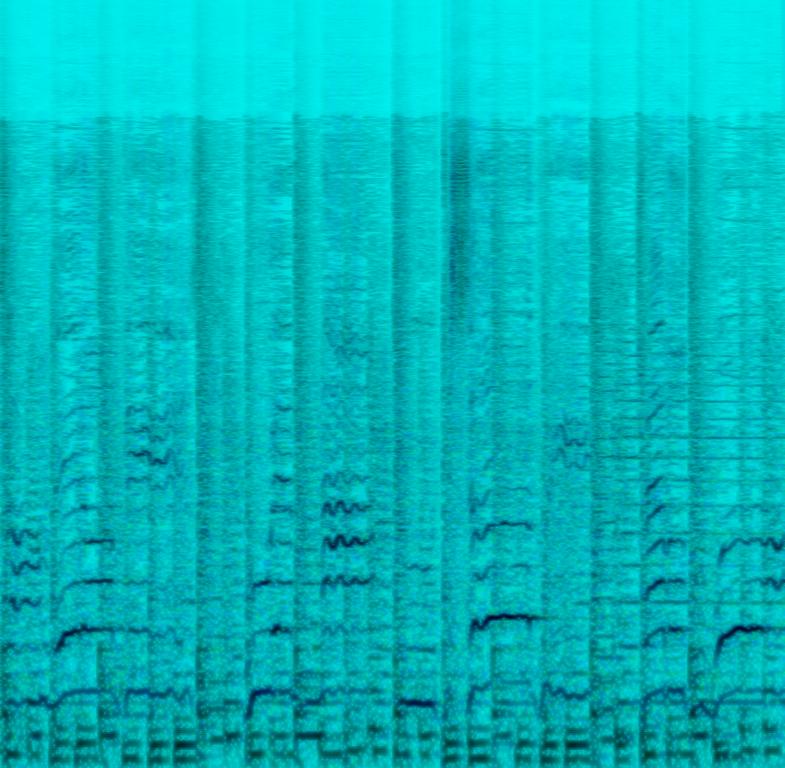
This song contains a female singer singing with a lower voice. An acoustic drum is playing a simple groove with a catchy bassline. An e-guitar is playing the notes along with the bass. A keyboard is emulating an e-guitar sound by playing a little lick. This song may be playing at a live concert.